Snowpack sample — Loveland Pass, Silver Plume, Colorado, USA (1/12/25, 11:40 AM MST)
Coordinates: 39.66, -105.88
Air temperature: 7 °F
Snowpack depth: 140 cm
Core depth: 10 cm
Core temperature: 41 °F
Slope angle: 11°, slope face: 30°
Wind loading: high
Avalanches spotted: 2
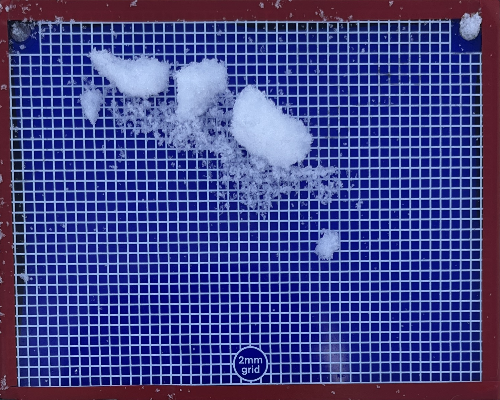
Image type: profile
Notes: Pilot using slightly modified coring method that took too large segment for snow profile picturing, advised not to use in higher level models. Two avalanche on south face nearby, partially cloudy with light snow in the last 24 hours. Lots of wind loading on eastern features.